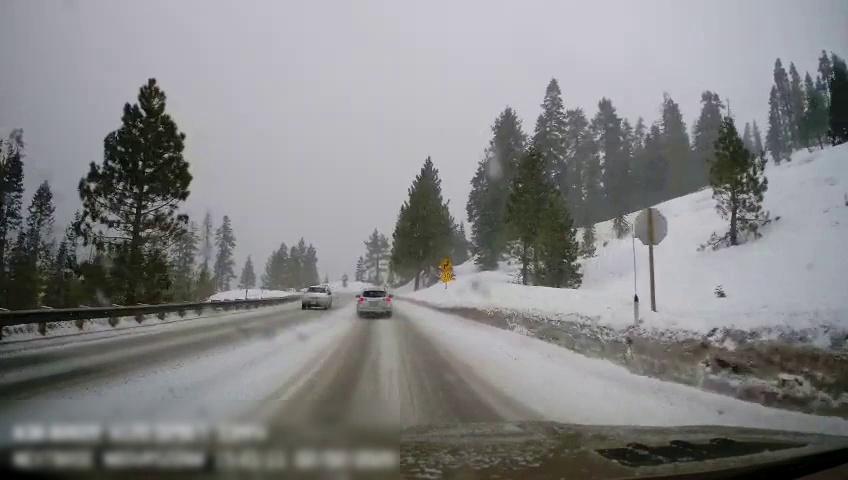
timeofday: Day
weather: Snowy
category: Drivable Space
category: Vehicles | SUV
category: Vehicles | SUV
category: Traffic | Signs
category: Traffic | Signs